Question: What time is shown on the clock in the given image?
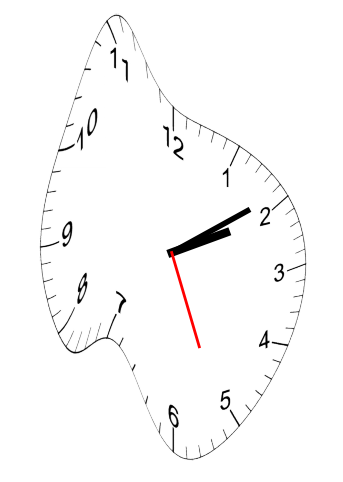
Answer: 02:09:26